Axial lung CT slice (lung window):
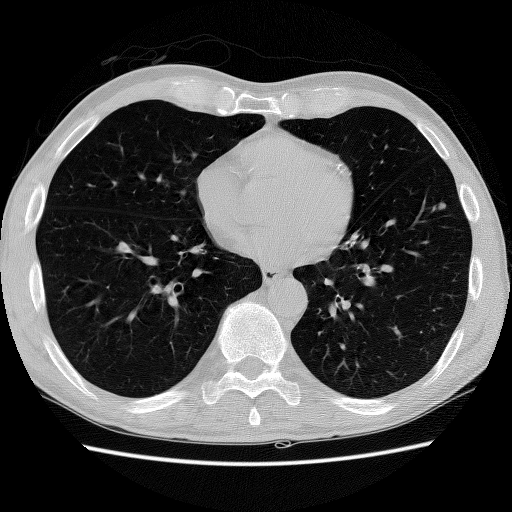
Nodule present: yes
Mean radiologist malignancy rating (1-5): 3.75